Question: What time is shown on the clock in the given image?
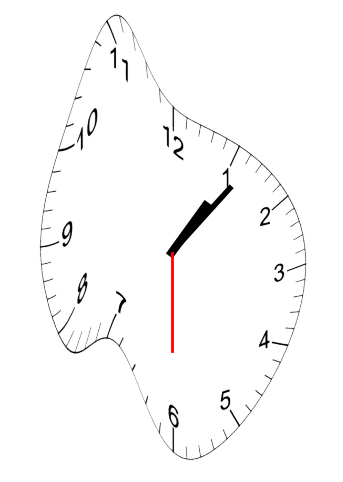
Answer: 01:06:30